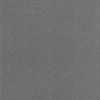
Label: dusty